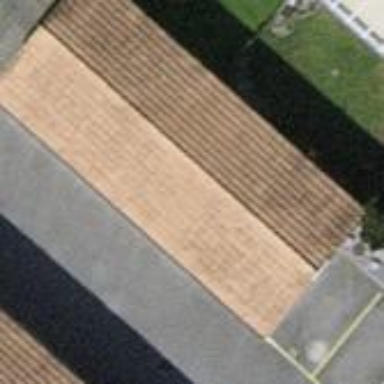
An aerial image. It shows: Garage building.